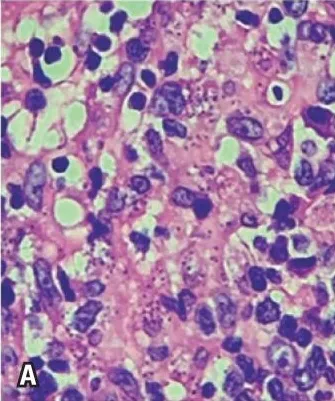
Histoplasma capsulatum yeast form stained by periodic acid Schiff.
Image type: pathology (pas)